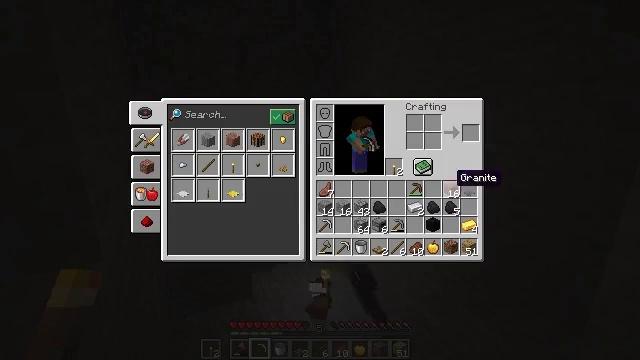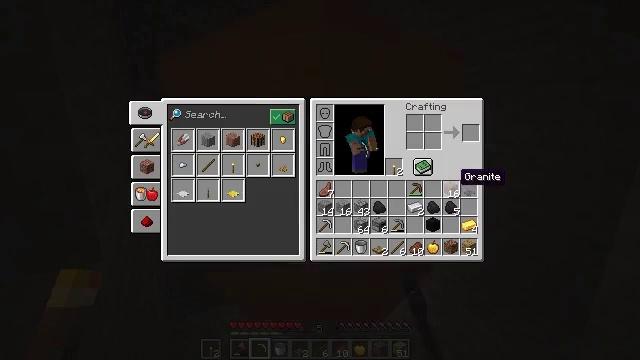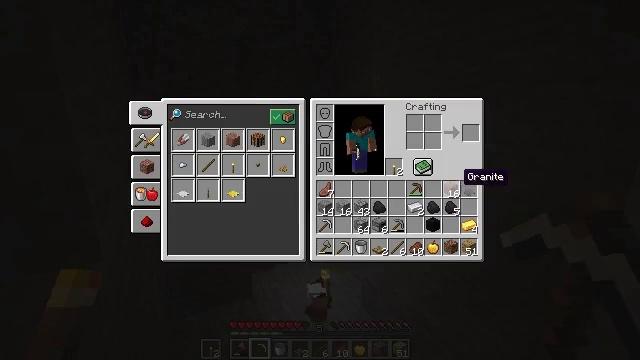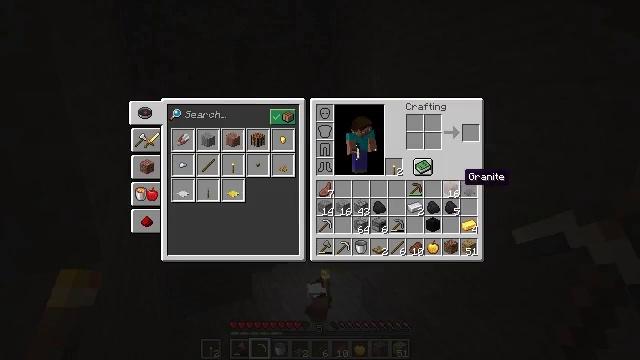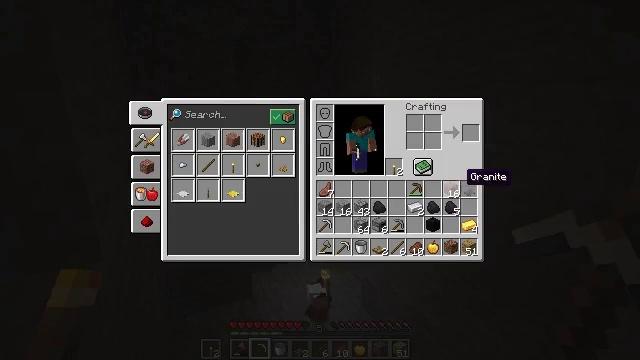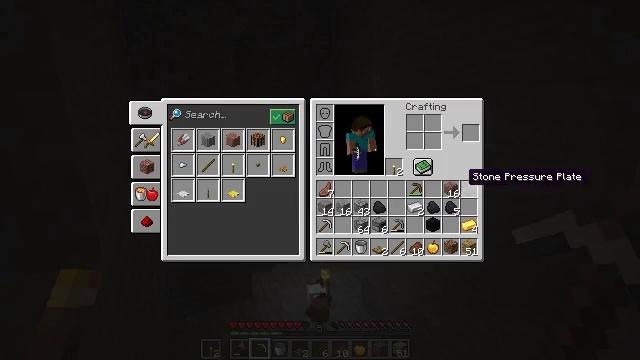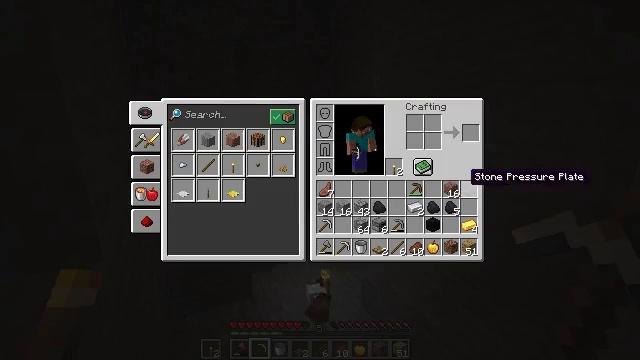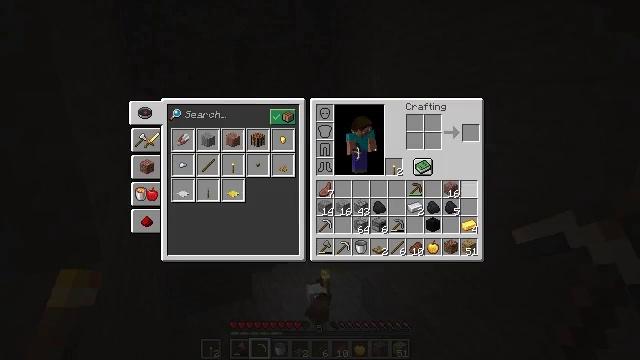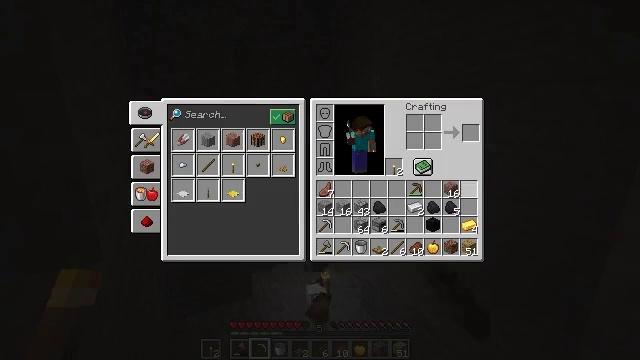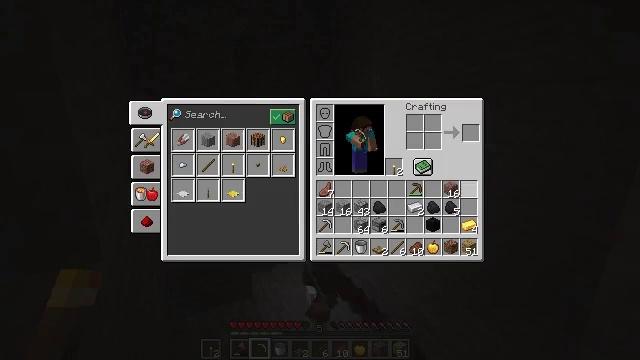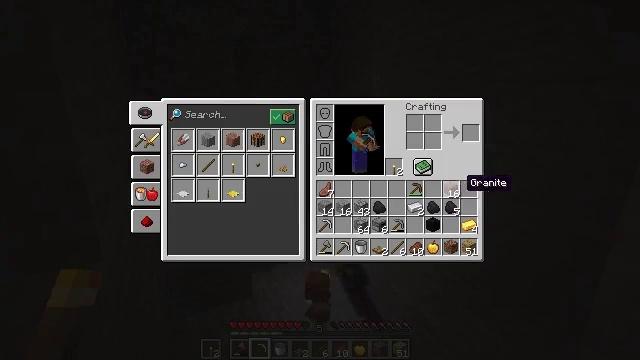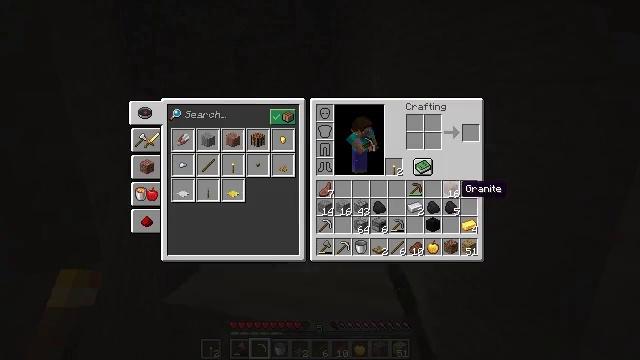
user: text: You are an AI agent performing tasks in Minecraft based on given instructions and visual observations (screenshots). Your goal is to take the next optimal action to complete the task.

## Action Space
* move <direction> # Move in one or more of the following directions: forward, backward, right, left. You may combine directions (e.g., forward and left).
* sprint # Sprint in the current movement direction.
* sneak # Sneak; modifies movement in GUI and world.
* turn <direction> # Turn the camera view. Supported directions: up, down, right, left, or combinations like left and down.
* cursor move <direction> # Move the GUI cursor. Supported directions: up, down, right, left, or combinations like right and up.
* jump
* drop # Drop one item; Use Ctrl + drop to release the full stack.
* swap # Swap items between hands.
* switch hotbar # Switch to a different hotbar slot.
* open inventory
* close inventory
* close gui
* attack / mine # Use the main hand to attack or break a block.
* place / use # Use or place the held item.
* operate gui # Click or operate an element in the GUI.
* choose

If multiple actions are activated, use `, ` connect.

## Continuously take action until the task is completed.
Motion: motion action
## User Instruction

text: Remove a stone pressure plate from the inventory.
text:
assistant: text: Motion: sprint, open gui
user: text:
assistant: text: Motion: sprint
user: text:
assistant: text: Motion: sprint
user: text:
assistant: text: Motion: sprint
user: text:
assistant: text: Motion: sprint
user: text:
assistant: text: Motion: sprint
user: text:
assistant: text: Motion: sprint, drop
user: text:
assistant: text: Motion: sprint, drop
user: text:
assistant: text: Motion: sprint, drop
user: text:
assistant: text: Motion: sprint
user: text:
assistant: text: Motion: sprint
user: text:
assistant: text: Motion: sprint